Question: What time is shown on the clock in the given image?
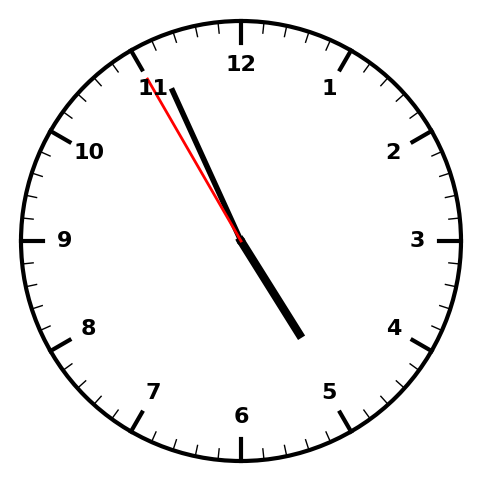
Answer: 04:55:55